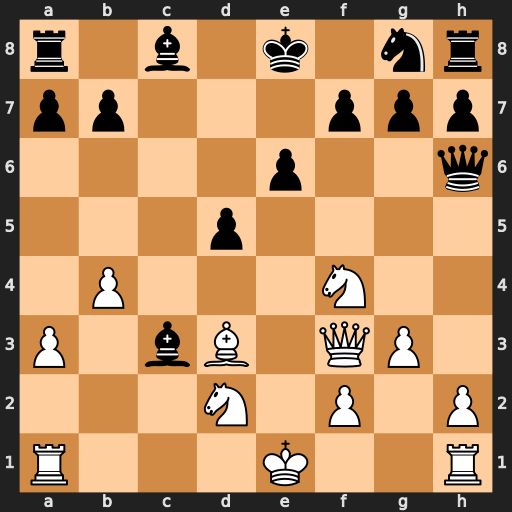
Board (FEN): r1b1k1nr/pp3ppp/4p2q/3p4/1P3N2/P1bB1QP1/3N1P1P/R3K2R
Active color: w
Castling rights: KQkq
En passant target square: -
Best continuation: Bb5+ Bd7 Bxd7+